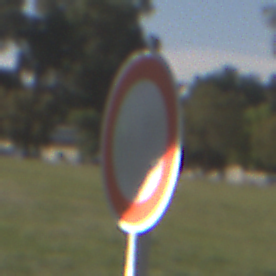
Verkehrszeichen: VerbotFahrzeugeAllerArt
Umgebung: Outdoor, Nature
Tageszeit: MorningAfternoon
Wetter: PartlyCloudy
Licht: Natural
Jahreszeit: NotSpecified
Kontrast: HighContrast